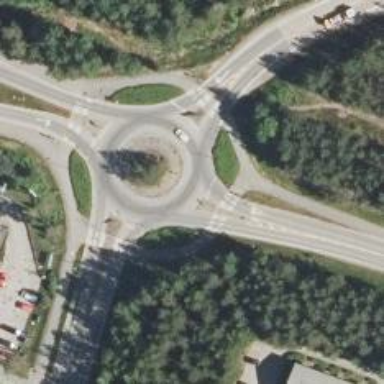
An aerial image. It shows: Secondary road with asphalt surface leading to roundabout.